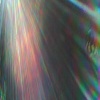
Label: sunburn